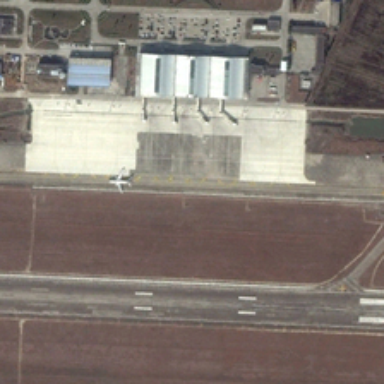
A plane is in an airport near several buildings .